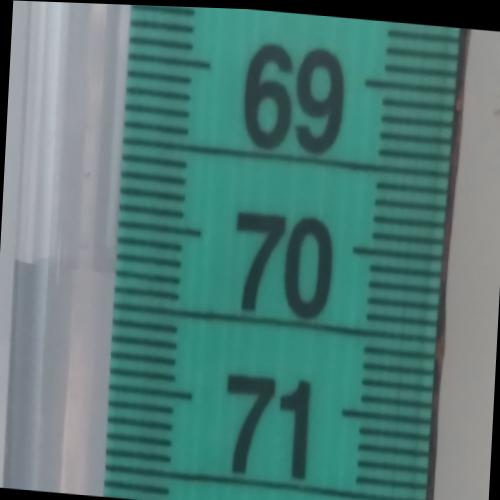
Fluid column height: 70.3 cm